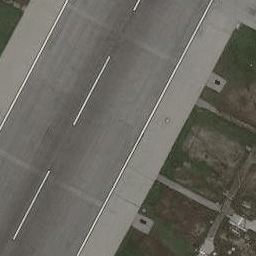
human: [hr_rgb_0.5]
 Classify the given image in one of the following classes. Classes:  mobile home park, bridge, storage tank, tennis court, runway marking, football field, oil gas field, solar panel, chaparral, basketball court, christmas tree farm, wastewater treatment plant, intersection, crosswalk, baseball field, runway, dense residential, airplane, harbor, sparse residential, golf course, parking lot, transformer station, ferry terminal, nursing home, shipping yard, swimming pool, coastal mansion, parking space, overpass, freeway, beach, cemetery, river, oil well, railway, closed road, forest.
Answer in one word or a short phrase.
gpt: runway